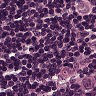
Metastatic tissue present: yes